Question: I'm using a single sprite sheet image as the main texture for my breakout game. The image is this:

My code is a little confusing, since I'm creating two elements from the same Texture using a 'Point', to represent the element size and its position on the sheet, a 'Vector', to represent its position on the viewport and a 'Rectangle' that represents the element itself.
'''
Texture2D sheet;
Point paddleSize = new Point(112, 24);
Point paddleSheetPosition = new Point(0, 240);
Vector2 paddleViewportPosition;
Rectangle paddleRectangle;
Point ballSize = new Point(24, 24);
Point ballSheetPosition = new Point(160, 240);
Vector2 ballViewportPosition;
Rectangle ballRectangle;
Vector2 ballVelocity;
'''
My initialization is a little confusing as well, but it works as expected:
'''
paddleViewportPosition = new Vector2((GraphicsDevice.Viewport.Bounds.Width - paddleSize.X) / 2, GraphicsDevice.Viewport.Bounds.Height - (paddleSize.Y * 2));
paddleRectangle = new Rectangle(paddleSheetPosition.X, paddleSheetPosition.Y, paddleSize.X, paddleSize.Y);
Random random = new Random();
ballViewportPosition = new Vector2(random.Next(GraphicsDevice.Viewport.Bounds.Width), random.Next(GraphicsDevice.Viewport.Bounds.Top, GraphicsDevice.Viewport.Bounds.Height / 2));
ballRectangle = new Rectangle(ballSheetPosition.X, ballSheetPosition.Y, ballSize.X, ballSize.Y);
ballVelocity = new Vector2(3f, 3f);
'''
And the drawing:
'''
spriteBatch.Draw(sheet, paddleViewportPosition, paddleRectangle, Color.White);
spriteBatch.Draw(sheet, ballViewportPosition, ballRectangle, Color.White);
'''
The problem is I can't detect the collision properly, using this code:
'''
if(ballRectangle.Intersects(paddleRectangle))
{
ballVelocity.Y = -ballVelocity.Y;
}
'''
What am I doing wrong?
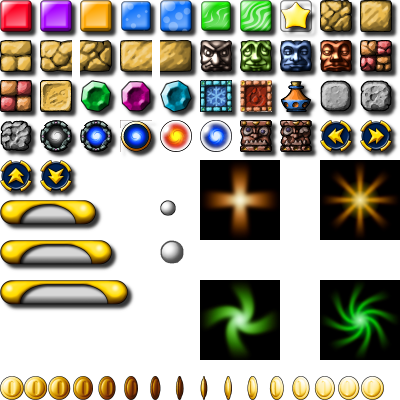
Answer: You're testing collision based on <URL> are defined in terms of - that is where those sprites are on the sheet. It makes no sense to test those rectangles for collision.
You need to , that is, you need different rectangles defined with :
'''
Rectangle paddleViewportRectangle = new Rectangle(paddleViewportPosition.X,
paddleViewportPosition.Y,
paddleSize.X,
paddleSize.Y);
Rectangle ballViewportRectangle = new Rectangle(ballViewportPosition.X,
ballViewportPosition.Y,
ballSize.X,
ballSize.Y);
if(ballViewportRectangle.Intersects(paddleViewportRectangle))
{
ballVelocity.Y = -ballVelocity.Y;
}
'''